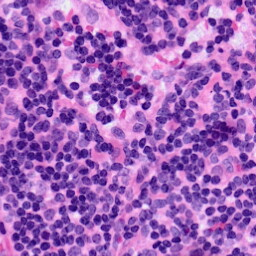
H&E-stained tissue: LymphNode